Question: I am trying to add a JLabel under the boards that is painted with graphics. I set the x and y position of JLabel somewhere under the board
'''
pName = new JLabel("Yoooooo");
pName.setBounds(180,500,50,50);
this.add(pName);
'''
However I can't view it when I run the code. What can be the reason?
Edit: Now I can view it thx to Andrew but I can't locate it to the position that I want.
JLabel should be under the board.
'''
pName.setBounds(180,500,50,50);
'''
seems not working. Why can it be?
'''
public class EnemyPanel extends JPanel{
private char enemyBoard[][] = new char[10][10]; //to keep state of squares
private Rectangle r[][] = new Rectangle[10][10];//to give coordinates and boundaries to squares
private int size;
private JLabel pName;
public EnemyPanel()
{
size=Constant.rectSize;
for(int i=0;i<10;i++){
for(int j=0;j<10;j++){
enemyBoard[i][j]='*'; //initialization type
r[i][j]= new Rectangle(j*size+30,i*size+30, size, size);
}
}
pName = new JLabel("Yoooooo");
pName.setBounds(180,500,50,50);
this.add(pName);
}
public void paint(Graphics g){
super.paintComponent(g);
for(int i=0;i<10;i++){
for(int j=0;j<10;j++){
if(enemyBoard[i][j]=='!'){
//hit square's color is changed to white
g.setColor(Color.white);
}
else if(enemyBoard[i][j]=='$')
//miss square's color is changed to gray
g.setColor(Color.gray);
else
//undiscovered ones are green
g.setColor(Color.green);
g.fill3DRect((int)r[i][j].getX() ,(int)r[i][j].getY(),(int)r[i][j].getWidth(), (int)r[i][j].getHeight(), true);
}
}
}
}
'''
Here is the output:

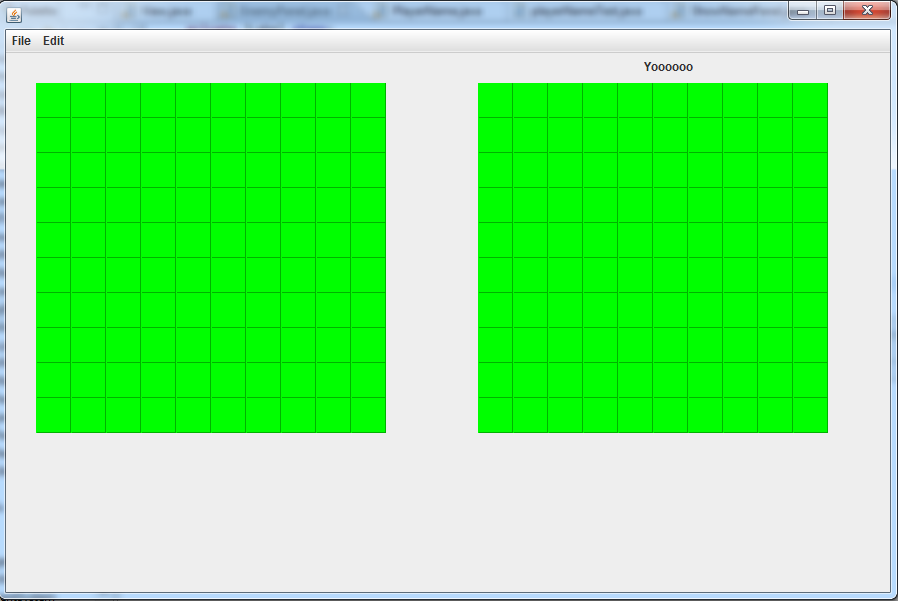
Answer: 1. My first problem was that I couldn't view the JLabel component. According to Andrew's comment, I solved this problem. If you are using other components in your panel, you should use paintComponent other than paint.
2. Secondly, I couldn't view my JLabel where I wanted. So In order to set a specific position to JLabel, you should set the JPanel layout to null. this.setLayout(null) solved my second problem.